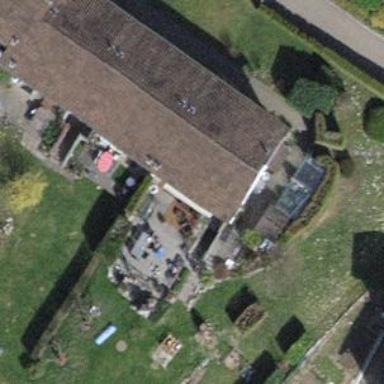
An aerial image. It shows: Building with pitched roof.